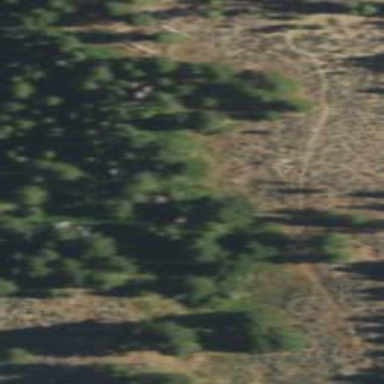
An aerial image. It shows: Evergreen needle-leaved forest.